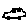
Label: car